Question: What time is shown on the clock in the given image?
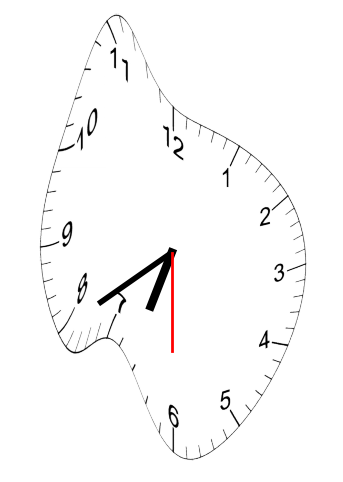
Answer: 06:39:30